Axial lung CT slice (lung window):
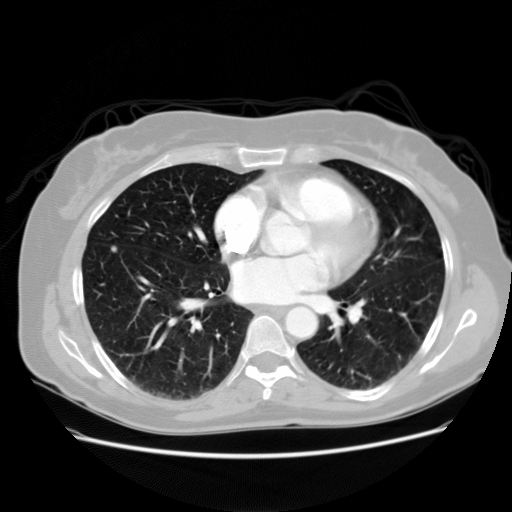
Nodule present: yes
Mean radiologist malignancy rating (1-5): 3